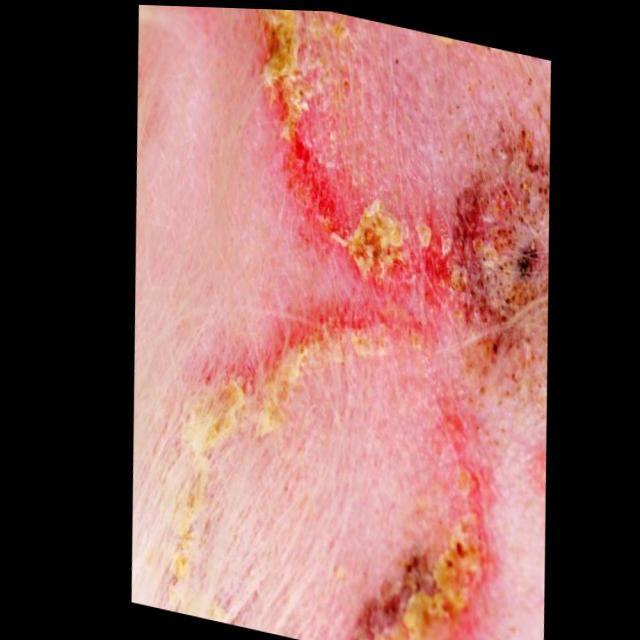
Canine ringworm (Dermatophytosis) — fungal infection caused by Microsporum or Trichophyton. Presents with circular alopecia, scaling, crusting, and broken hairs.